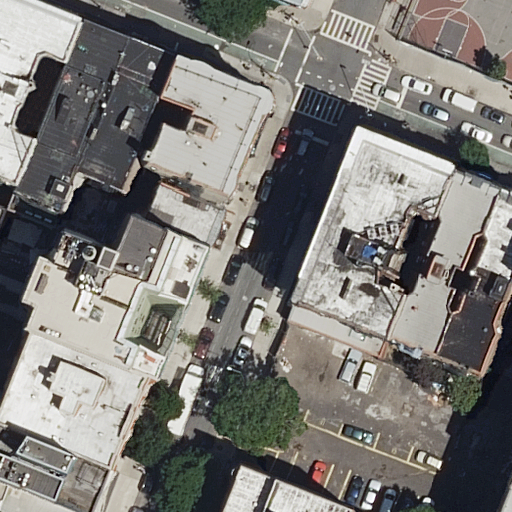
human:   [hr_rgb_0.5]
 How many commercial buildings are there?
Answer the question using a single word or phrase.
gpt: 0

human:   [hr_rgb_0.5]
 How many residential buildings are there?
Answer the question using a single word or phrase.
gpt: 17

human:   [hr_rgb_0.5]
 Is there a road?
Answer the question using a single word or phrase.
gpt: yes

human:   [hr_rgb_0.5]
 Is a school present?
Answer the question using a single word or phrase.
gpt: yes

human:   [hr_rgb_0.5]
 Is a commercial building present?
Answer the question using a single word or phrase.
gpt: no

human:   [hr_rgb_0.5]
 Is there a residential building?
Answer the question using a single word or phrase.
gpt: yes

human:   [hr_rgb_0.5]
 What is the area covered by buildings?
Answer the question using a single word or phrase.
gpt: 8544m2

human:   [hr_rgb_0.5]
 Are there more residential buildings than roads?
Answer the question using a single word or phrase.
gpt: yes

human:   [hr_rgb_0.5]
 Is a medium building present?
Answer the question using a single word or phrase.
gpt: yes

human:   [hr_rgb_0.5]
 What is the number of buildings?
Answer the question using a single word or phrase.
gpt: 17

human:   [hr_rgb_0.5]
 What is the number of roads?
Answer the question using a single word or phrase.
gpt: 2

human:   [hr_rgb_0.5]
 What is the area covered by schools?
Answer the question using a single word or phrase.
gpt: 2348m2

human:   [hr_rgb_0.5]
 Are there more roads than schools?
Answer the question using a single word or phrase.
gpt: yes

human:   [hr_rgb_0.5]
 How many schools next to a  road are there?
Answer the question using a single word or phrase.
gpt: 1

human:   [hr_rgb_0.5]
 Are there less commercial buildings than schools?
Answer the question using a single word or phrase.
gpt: yes

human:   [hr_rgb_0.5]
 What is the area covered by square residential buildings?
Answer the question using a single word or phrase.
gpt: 0m2

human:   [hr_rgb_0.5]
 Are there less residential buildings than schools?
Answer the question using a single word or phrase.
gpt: no

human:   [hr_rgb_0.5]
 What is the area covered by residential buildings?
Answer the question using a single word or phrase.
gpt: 8544m2

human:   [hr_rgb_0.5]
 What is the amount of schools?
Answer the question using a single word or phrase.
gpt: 1

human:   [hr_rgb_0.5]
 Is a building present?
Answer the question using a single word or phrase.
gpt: yes

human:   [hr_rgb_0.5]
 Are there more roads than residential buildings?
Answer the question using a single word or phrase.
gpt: no

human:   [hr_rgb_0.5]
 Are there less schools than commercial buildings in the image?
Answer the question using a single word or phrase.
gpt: no

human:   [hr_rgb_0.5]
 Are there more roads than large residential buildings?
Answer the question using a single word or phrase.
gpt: no

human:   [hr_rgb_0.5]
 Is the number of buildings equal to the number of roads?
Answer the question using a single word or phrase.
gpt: no

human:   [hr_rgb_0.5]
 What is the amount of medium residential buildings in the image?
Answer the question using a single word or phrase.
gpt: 11

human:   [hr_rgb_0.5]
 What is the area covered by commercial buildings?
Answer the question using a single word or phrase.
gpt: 0m2

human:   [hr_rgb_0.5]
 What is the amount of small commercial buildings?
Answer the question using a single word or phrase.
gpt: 0

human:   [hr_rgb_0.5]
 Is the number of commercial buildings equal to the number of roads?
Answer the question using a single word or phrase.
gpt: no

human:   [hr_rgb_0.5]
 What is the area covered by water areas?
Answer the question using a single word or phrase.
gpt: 0m2

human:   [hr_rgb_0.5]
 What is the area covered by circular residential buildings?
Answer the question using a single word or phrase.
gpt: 0m2

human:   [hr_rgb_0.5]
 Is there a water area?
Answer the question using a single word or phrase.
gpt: no

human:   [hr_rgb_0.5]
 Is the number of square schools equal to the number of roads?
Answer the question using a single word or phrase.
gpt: no

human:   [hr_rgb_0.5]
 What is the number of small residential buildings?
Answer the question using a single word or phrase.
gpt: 2

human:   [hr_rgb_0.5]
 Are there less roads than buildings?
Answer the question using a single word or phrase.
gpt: yes

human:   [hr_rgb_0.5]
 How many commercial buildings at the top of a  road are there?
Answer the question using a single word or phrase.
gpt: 0

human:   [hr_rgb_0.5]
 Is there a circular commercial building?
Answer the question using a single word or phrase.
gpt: no

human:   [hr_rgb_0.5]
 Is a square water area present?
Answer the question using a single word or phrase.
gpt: no

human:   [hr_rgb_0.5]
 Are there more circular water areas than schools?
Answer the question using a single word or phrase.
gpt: no

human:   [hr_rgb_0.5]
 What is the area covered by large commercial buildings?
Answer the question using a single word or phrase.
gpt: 0m2

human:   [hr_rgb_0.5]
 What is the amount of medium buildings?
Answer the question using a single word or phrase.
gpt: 11

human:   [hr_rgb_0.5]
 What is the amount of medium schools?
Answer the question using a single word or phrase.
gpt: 0

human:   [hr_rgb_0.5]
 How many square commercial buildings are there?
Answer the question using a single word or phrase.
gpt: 0

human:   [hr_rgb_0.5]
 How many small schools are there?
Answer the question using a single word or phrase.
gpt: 0

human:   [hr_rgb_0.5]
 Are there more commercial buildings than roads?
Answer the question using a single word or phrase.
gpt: no

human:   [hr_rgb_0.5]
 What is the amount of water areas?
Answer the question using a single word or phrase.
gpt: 0

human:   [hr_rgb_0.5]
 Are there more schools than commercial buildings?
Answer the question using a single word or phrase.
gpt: yes

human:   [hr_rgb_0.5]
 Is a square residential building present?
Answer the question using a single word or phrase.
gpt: no

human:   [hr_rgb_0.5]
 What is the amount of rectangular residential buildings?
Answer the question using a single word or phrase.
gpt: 7

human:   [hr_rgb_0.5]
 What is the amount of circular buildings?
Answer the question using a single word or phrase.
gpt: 0

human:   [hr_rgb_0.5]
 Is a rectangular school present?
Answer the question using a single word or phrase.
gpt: yes

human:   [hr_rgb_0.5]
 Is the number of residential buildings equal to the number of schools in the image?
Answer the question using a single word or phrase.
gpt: no

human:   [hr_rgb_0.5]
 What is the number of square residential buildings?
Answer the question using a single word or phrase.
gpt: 0

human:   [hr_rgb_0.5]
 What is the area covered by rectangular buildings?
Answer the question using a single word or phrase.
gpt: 1142m2

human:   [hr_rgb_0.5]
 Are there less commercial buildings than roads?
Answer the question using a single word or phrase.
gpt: yes

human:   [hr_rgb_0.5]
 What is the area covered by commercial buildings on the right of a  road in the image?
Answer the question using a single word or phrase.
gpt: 0m2

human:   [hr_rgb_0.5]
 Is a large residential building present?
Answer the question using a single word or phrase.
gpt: yes

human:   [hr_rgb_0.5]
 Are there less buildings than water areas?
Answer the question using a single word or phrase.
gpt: no

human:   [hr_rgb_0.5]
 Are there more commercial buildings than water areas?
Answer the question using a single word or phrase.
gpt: no

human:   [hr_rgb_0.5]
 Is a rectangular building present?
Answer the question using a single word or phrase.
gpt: yes

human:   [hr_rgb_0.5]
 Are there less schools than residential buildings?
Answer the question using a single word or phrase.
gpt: yes

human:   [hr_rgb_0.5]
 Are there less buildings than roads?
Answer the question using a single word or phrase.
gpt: no

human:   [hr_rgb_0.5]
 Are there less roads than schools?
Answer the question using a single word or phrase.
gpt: no

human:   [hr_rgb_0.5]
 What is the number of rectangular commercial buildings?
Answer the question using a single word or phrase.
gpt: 0

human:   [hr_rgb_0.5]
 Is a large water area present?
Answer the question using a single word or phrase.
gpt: no